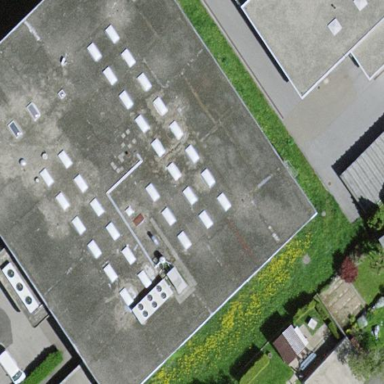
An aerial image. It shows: Building.